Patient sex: M
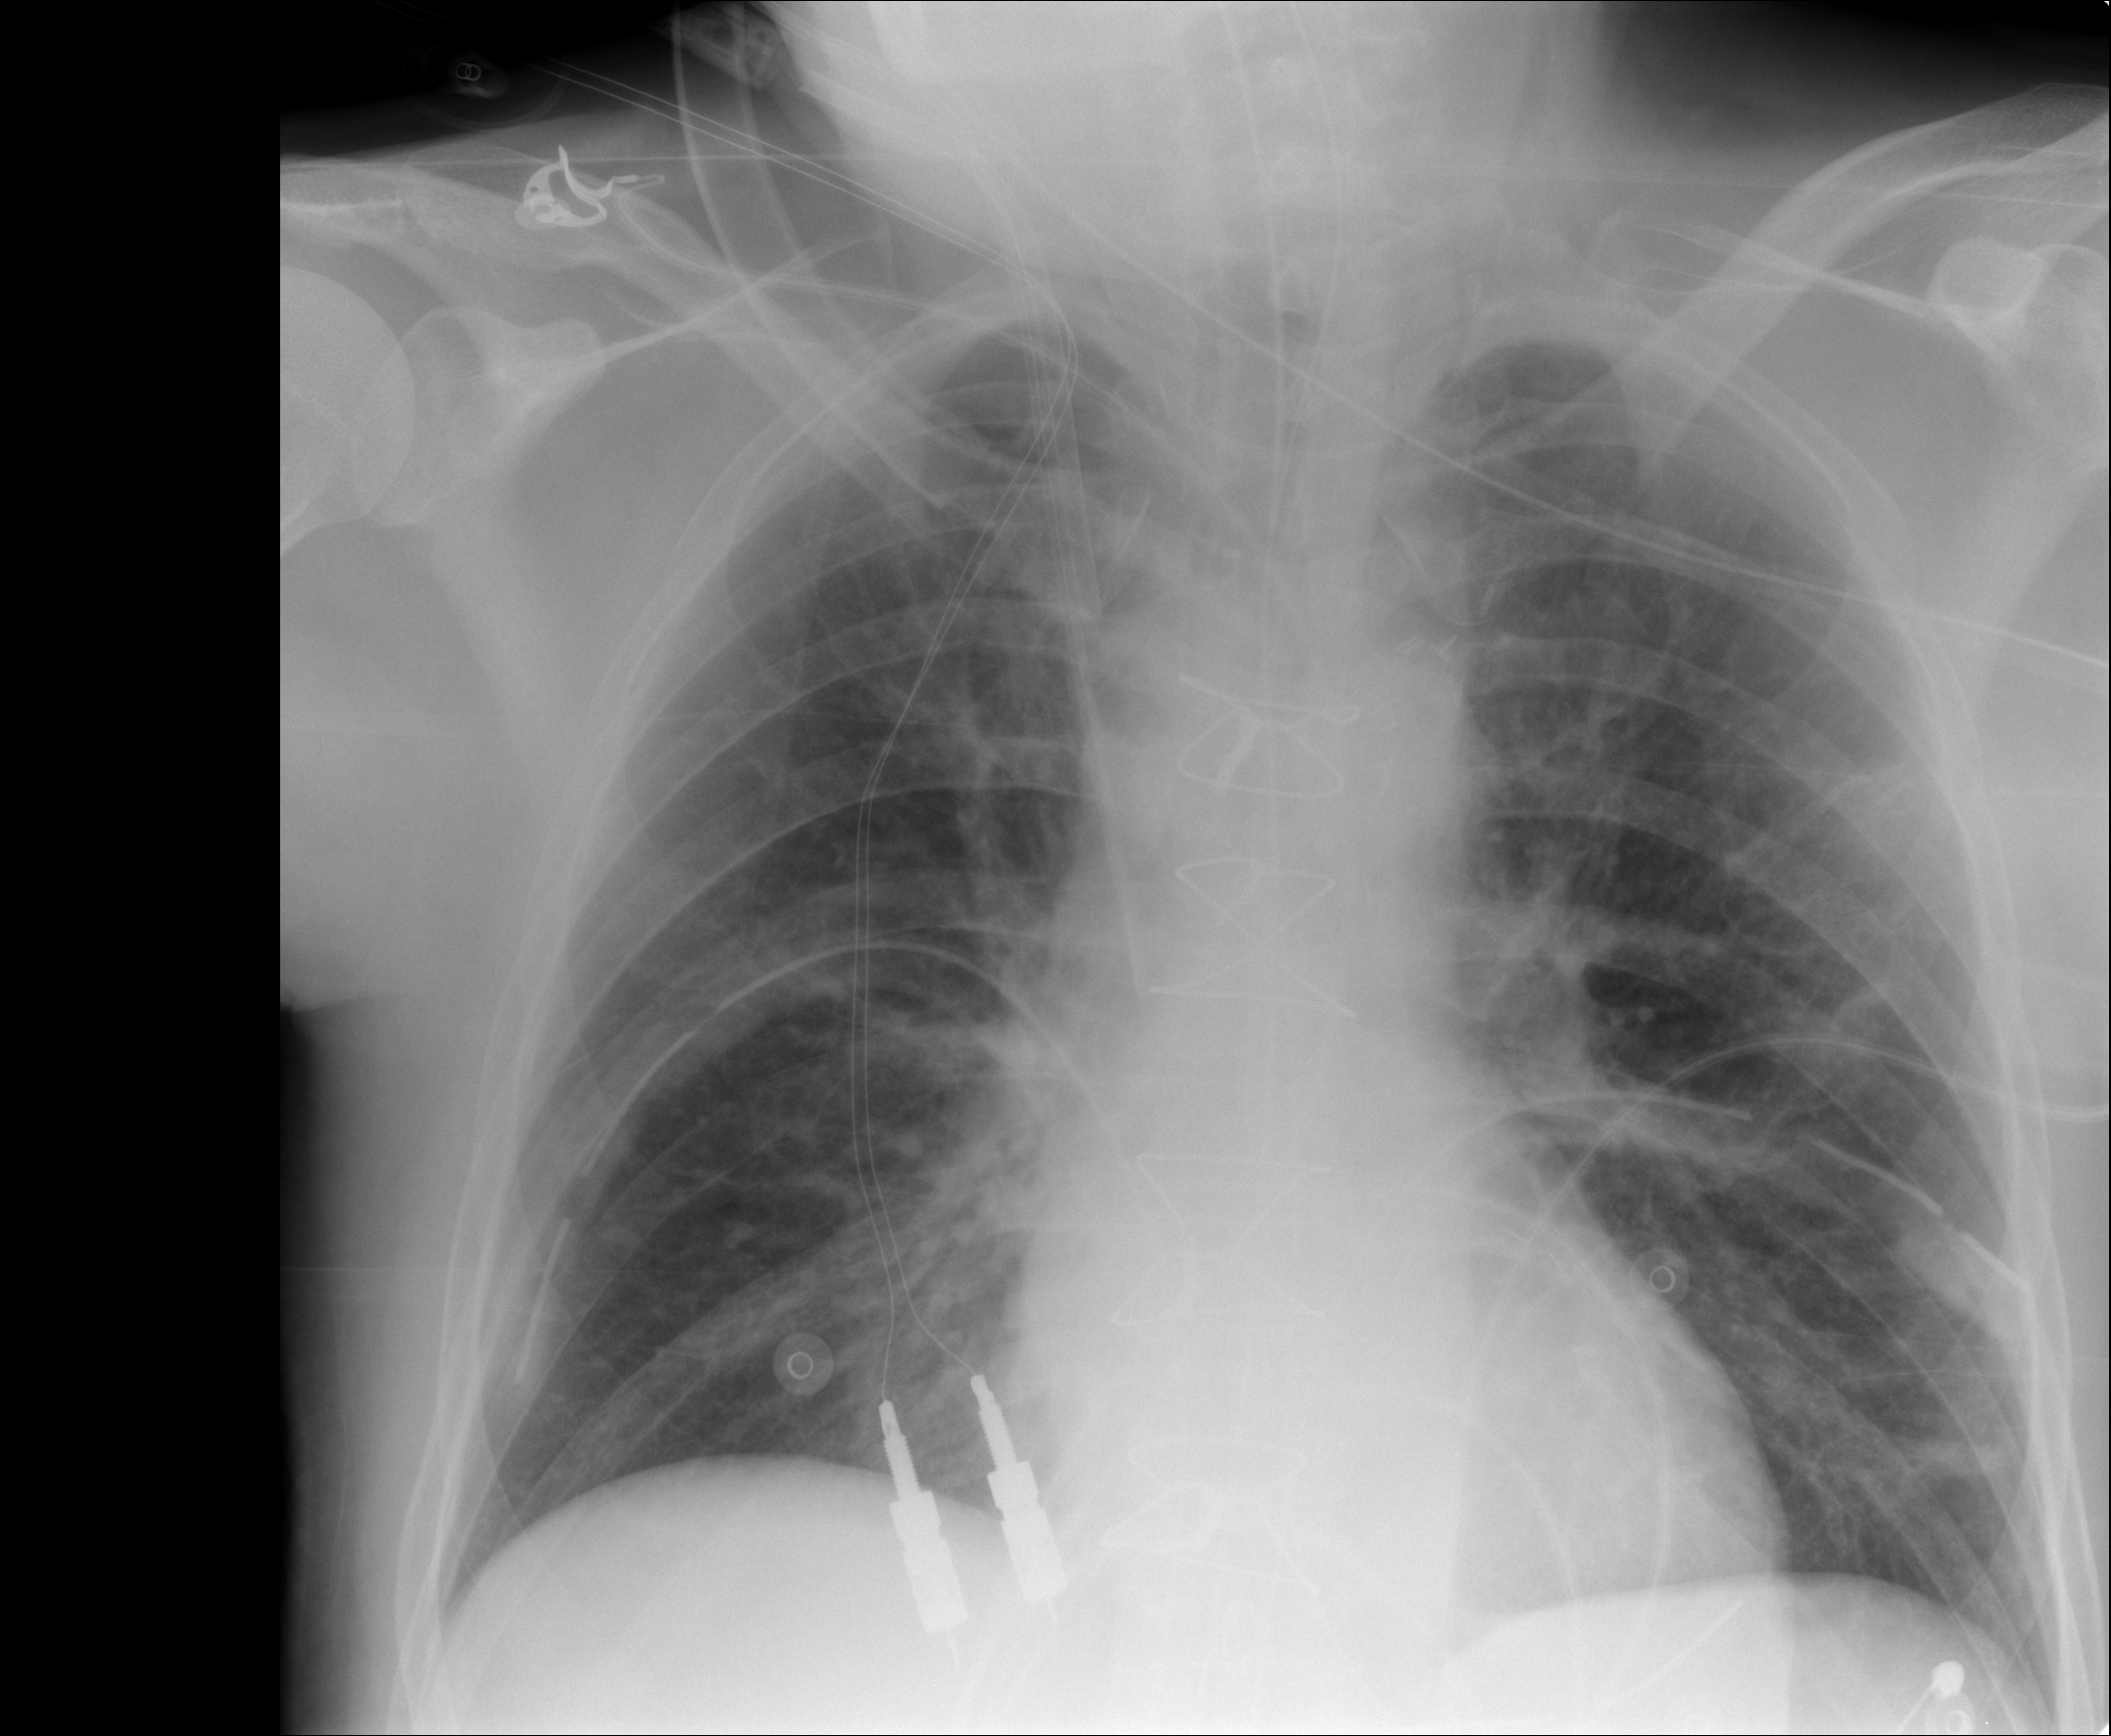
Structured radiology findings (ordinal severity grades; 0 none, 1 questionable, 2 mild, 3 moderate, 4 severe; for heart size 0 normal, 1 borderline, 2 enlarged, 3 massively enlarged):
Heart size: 0
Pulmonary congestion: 2
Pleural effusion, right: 0
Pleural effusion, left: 0
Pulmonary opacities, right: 0
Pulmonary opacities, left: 0
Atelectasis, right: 0
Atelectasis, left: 0